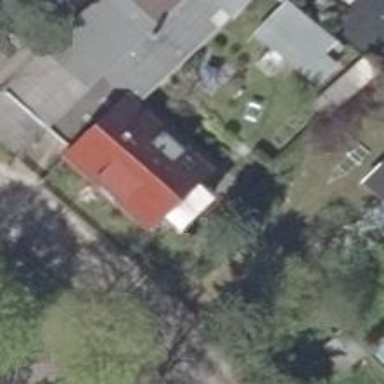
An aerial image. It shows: Detached building with gabled roof made of red roof tiles.